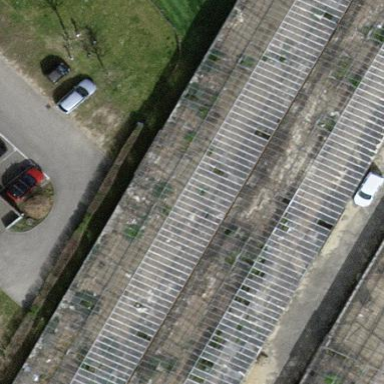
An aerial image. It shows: Greenhouse.